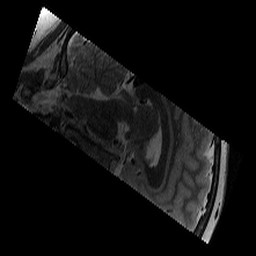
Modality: T2w
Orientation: sagittal
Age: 11
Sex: male
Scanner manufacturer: siemens
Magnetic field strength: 3 T
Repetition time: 9.23 s
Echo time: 0.067 s